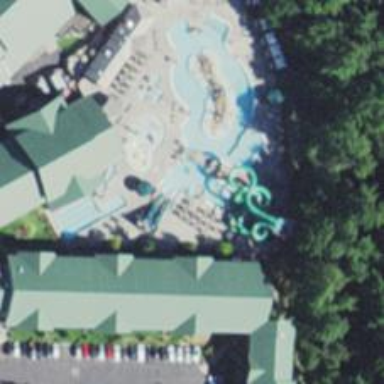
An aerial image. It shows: Water slide attraction.